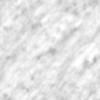
Label: no_change